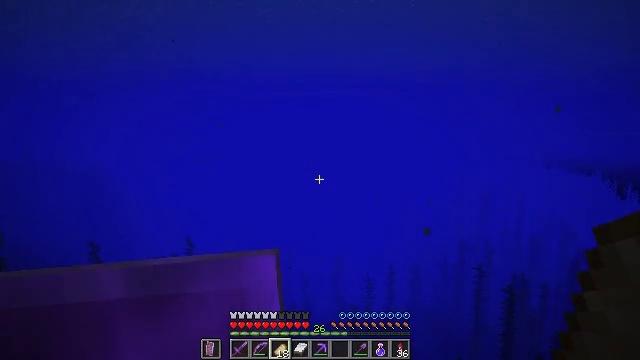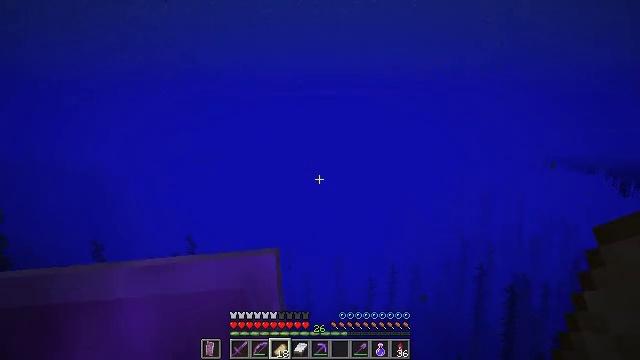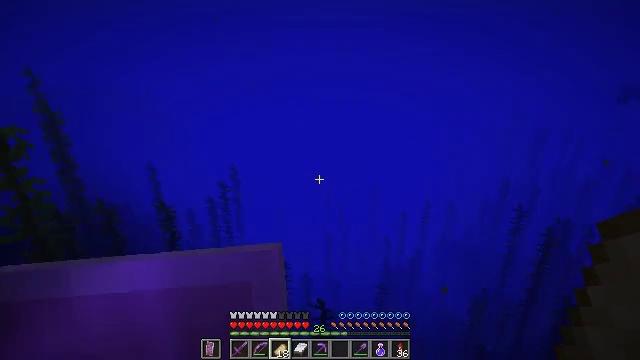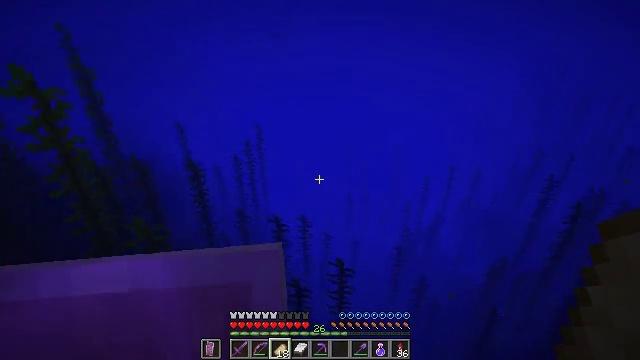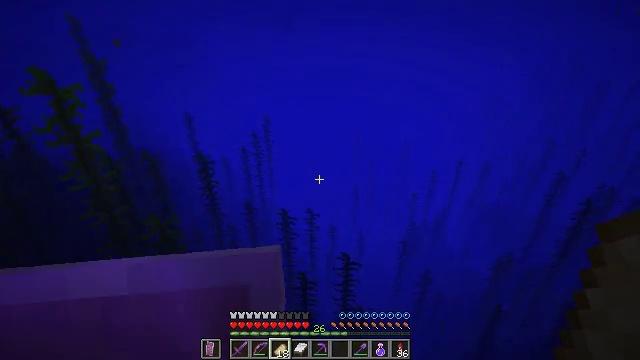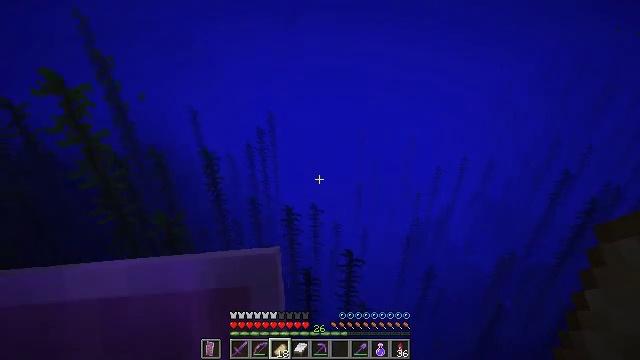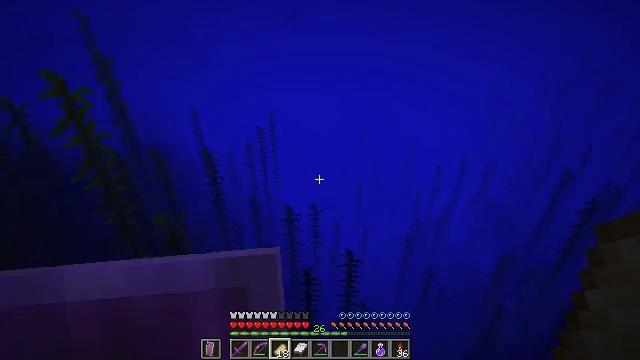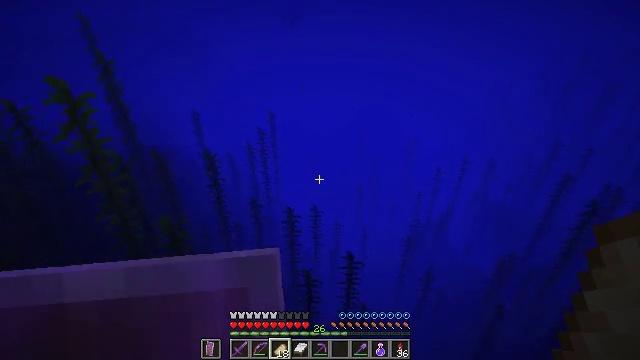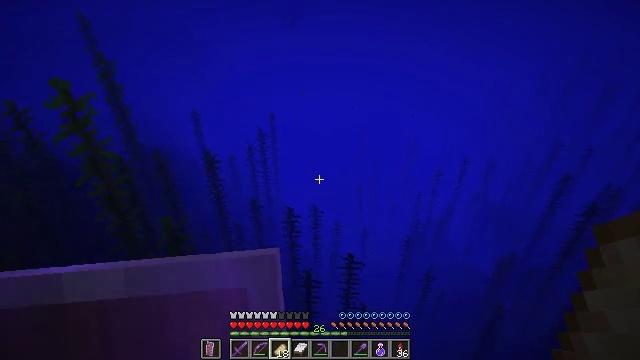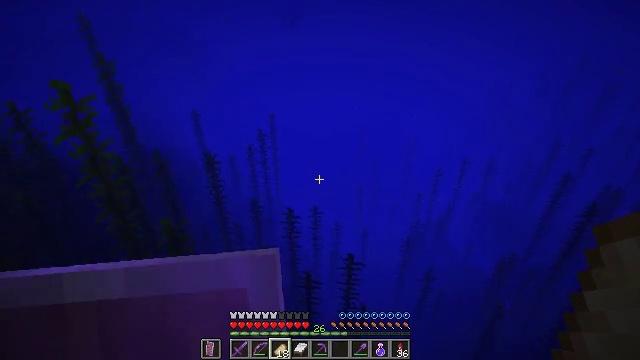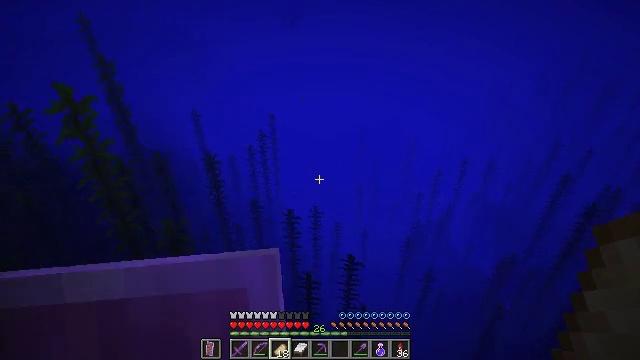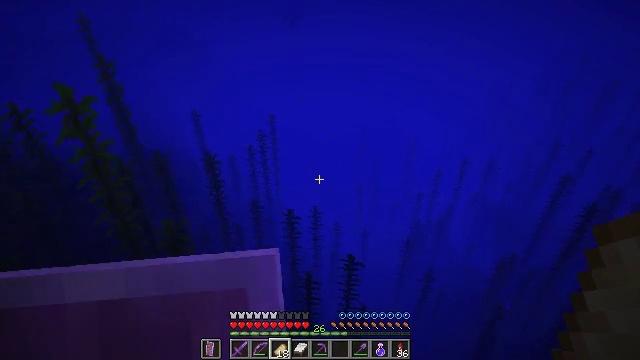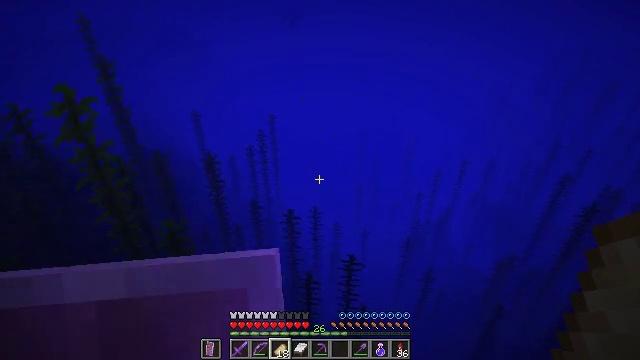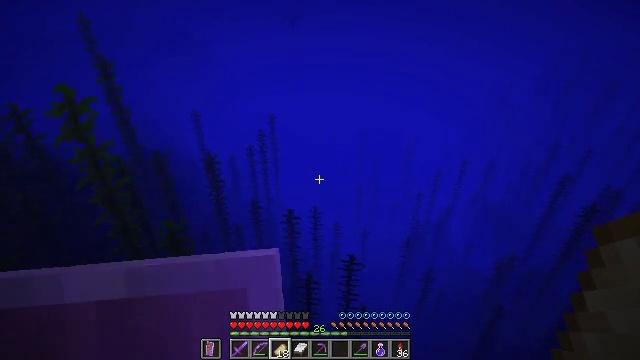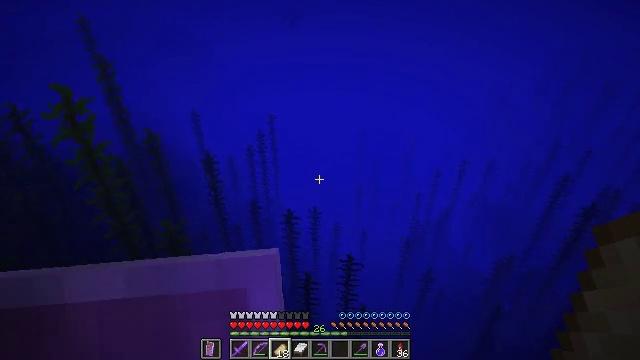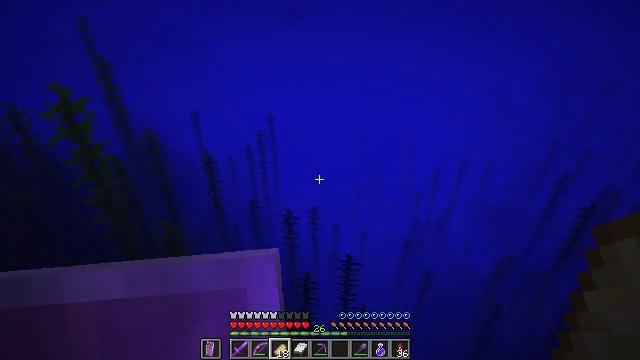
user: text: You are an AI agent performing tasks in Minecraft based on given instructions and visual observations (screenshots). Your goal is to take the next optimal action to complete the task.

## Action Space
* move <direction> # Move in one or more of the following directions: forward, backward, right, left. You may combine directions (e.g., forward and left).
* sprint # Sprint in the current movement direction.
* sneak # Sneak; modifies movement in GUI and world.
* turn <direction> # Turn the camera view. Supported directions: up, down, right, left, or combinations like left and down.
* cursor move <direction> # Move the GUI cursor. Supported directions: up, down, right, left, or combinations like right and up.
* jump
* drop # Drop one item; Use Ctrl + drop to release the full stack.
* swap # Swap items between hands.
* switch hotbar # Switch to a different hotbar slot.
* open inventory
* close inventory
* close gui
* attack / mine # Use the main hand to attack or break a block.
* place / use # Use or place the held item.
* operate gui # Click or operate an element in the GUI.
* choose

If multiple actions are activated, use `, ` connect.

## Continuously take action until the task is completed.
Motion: motion action
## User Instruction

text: Gather sand from the desert.
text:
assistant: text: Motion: jump
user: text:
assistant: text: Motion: turn left and down, jump
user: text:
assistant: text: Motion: turn left and down, jump
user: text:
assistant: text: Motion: turn left and down, jump
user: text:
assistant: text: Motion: turn down
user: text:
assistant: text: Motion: no_op
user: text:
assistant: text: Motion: no_op
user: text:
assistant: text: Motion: no_op
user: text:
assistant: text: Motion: no_op
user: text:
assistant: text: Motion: no_op
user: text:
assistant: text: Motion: no_op
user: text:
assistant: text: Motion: no_op
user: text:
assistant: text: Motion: no_op
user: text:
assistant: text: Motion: move right
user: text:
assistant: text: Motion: move right
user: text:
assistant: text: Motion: move right
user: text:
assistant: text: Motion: move right
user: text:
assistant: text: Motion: move right, turn right and up
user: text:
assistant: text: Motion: move right, turn right
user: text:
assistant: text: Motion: move right
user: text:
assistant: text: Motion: move forward and move right
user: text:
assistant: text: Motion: move forward and move right
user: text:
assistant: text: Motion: move forward and move right
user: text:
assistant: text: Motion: move forward and move right
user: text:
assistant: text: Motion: move forward and move right
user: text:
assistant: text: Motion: move forward and move right
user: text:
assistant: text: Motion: move forward and move right
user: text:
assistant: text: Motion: move forward and move right
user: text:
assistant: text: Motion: move forward and move right, turn right
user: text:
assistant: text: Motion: move forward and move right, turn right